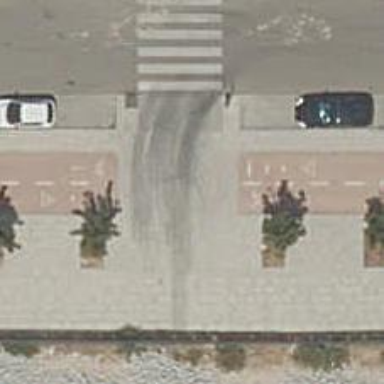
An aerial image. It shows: Footway along the road.